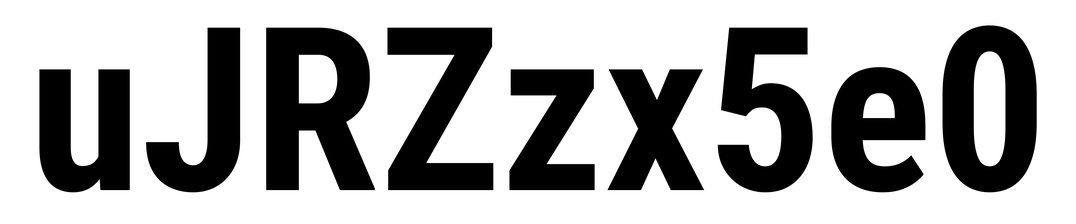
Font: Roboto_Condensed_Bold